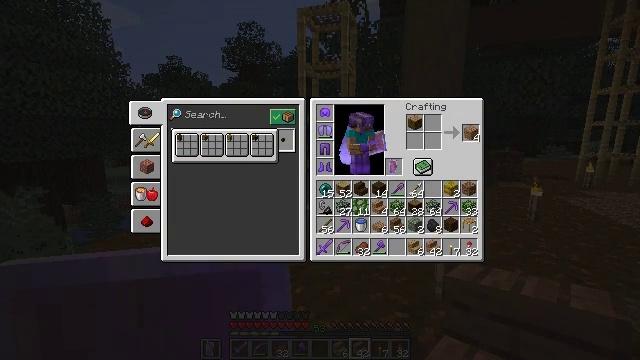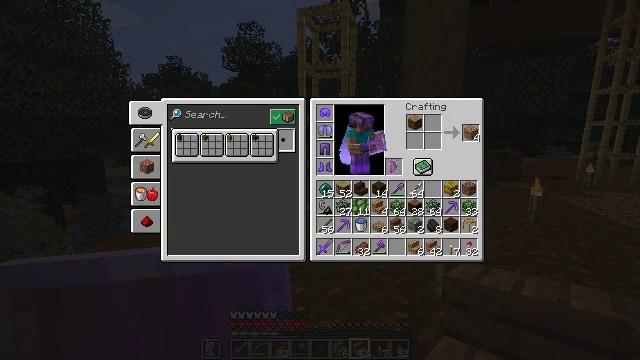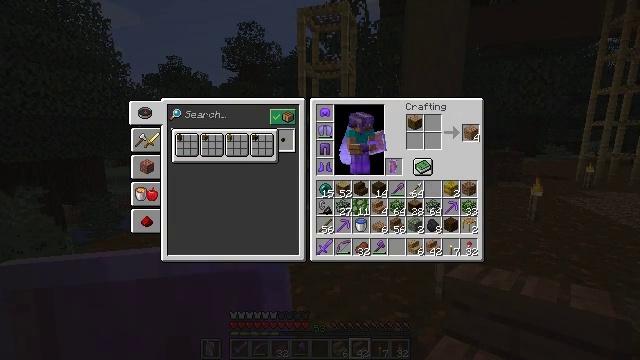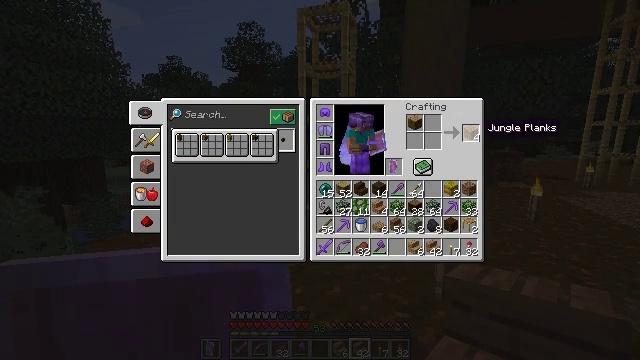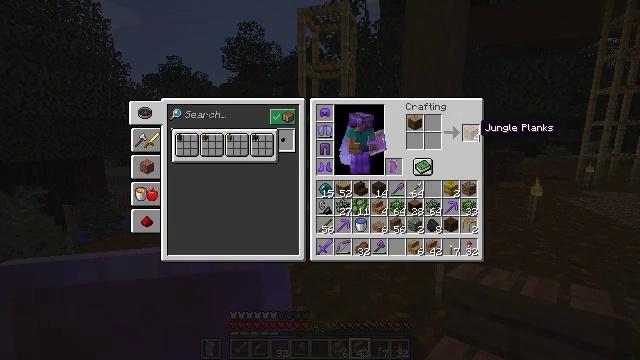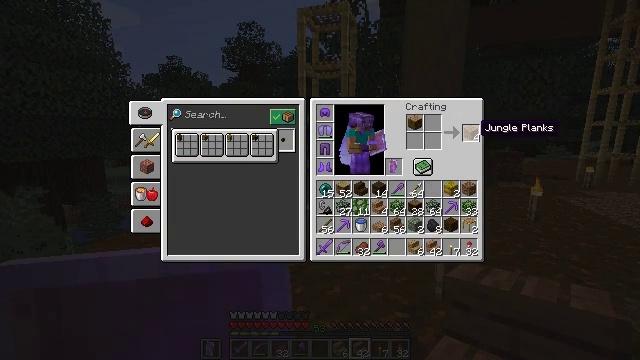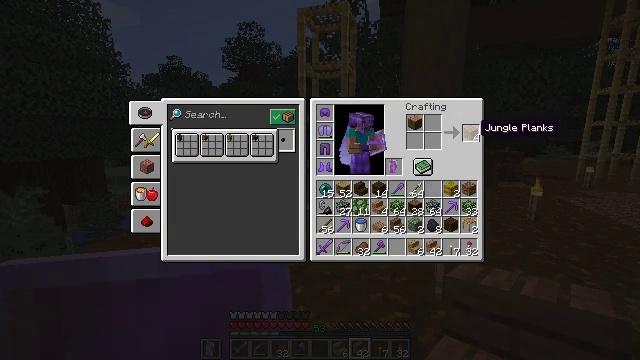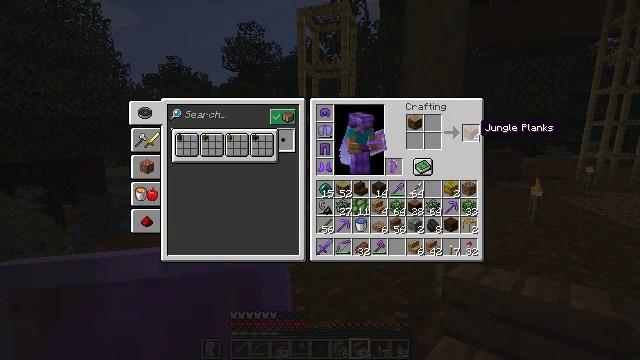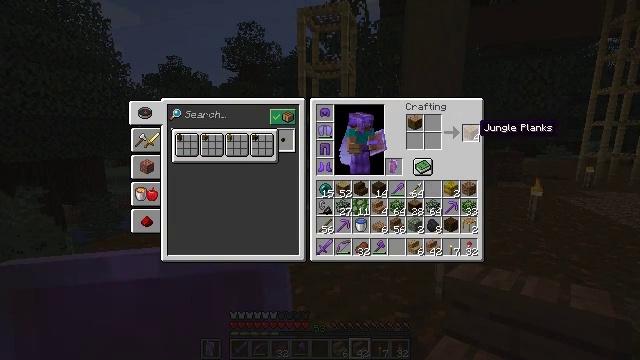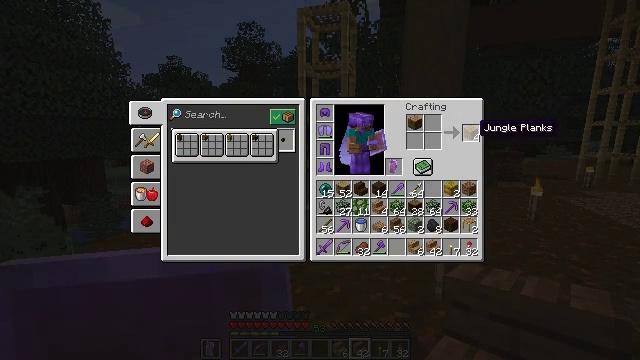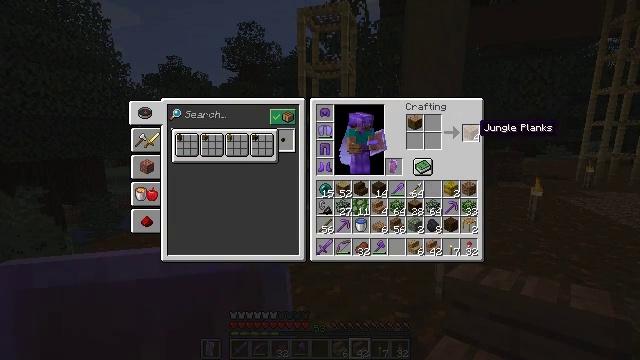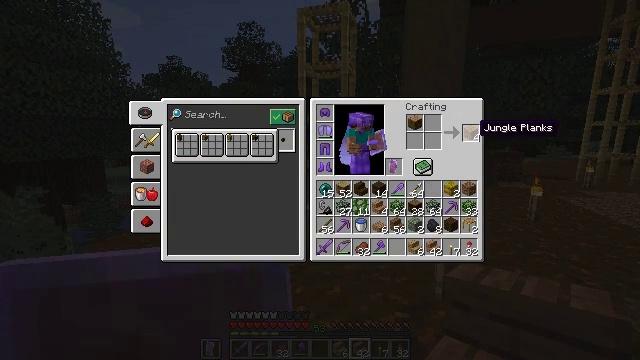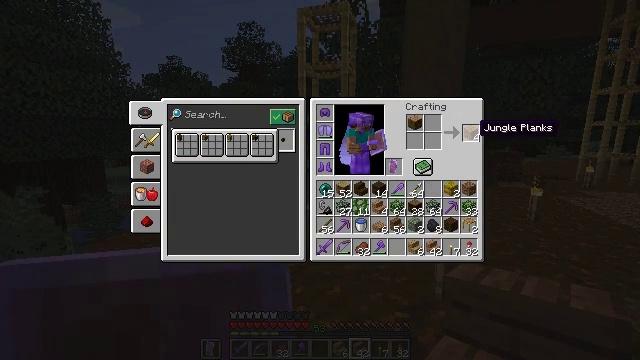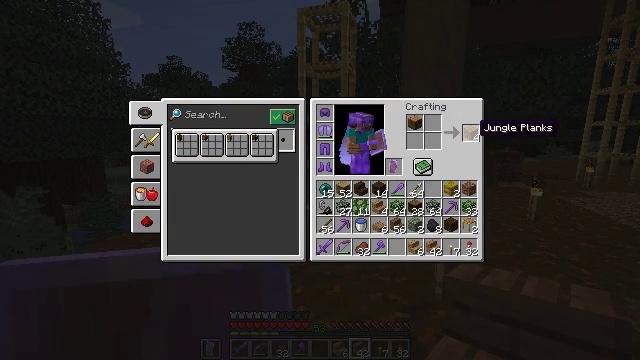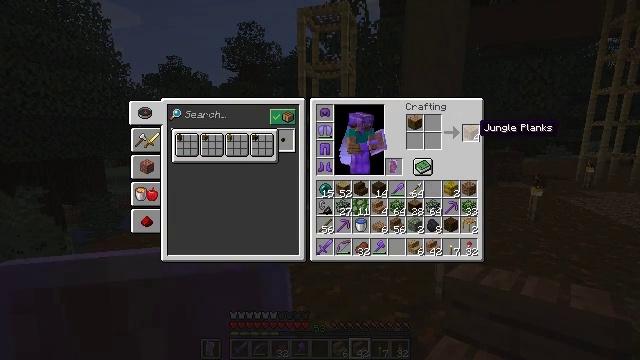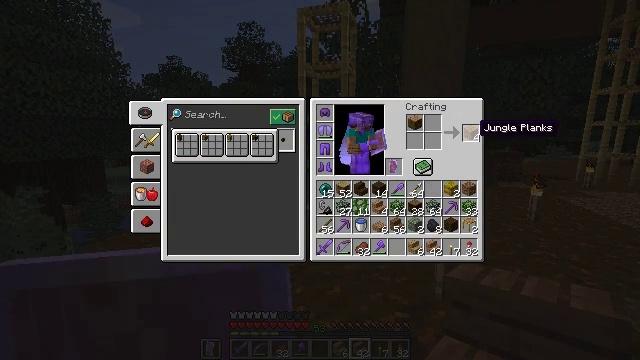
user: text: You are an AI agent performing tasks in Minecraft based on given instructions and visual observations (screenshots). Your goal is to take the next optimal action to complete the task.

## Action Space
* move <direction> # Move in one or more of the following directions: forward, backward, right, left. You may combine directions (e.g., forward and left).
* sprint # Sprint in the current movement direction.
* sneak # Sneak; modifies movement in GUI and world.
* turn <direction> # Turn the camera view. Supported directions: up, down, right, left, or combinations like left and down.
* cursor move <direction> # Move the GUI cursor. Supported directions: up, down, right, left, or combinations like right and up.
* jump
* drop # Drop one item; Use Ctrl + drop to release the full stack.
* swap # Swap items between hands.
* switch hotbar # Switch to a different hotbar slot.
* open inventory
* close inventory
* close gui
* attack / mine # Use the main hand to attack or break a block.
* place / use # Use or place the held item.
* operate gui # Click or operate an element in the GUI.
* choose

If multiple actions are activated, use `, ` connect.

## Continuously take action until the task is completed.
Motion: motion action
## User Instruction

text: Create jungle planks from jungle logs.
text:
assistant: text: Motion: no_op
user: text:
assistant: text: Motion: no_op
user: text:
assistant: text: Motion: no_op
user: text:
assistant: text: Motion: no_op
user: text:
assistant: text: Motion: no_op
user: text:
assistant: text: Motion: no_op
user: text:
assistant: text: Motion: no_op
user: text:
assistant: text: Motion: no_op
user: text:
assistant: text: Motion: no_op
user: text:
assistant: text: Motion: no_op
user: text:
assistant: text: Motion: sneak
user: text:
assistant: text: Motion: sneak
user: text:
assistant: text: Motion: sneak
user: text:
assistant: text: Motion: sneak
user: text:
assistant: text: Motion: sneak
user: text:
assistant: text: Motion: sneak
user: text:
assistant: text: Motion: sneak, attack / mine
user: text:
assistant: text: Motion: sneak, attack / mine
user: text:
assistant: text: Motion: sneak
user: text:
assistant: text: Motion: sneak
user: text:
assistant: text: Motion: no_op
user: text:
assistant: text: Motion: no_op
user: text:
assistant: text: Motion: no_op
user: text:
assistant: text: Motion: no_op
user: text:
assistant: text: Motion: no_op
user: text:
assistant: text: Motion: no_op
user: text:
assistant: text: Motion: no_op
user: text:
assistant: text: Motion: no_op
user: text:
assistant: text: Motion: no_op
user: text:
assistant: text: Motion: no_op